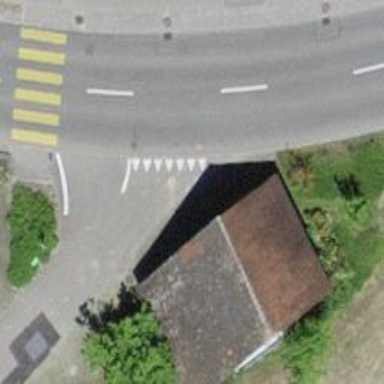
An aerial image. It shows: Barn.